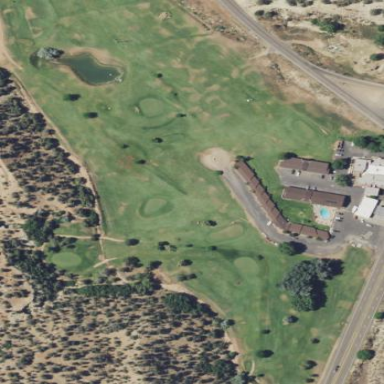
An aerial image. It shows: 9-hole golf course in leisure land setting.